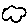
Label: cloud